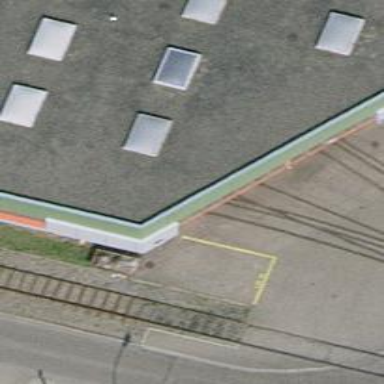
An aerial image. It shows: Single-track railway spur.